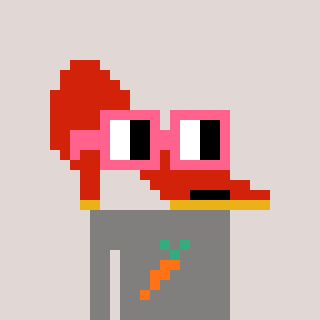
a pixel art character with square pink glasses, a highheel-shaped head and a bluegrey-colored body on a warm background